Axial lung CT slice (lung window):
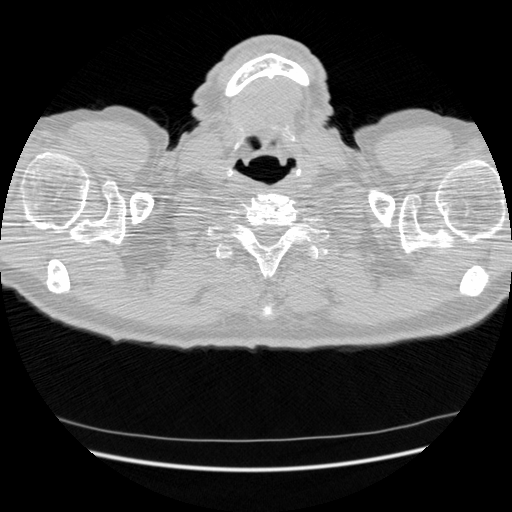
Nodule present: no